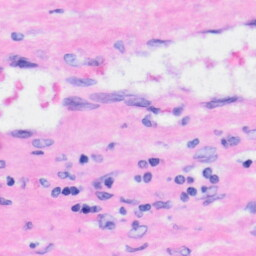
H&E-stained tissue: Liver